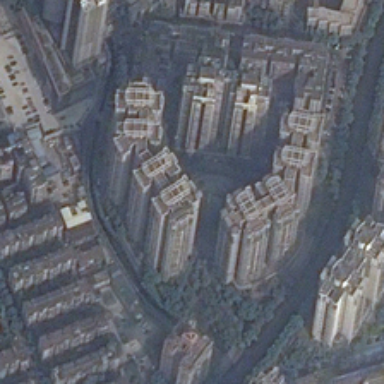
The triangle commercial is at the corner of two roads beside a housing estate .